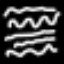
Label: squiggle